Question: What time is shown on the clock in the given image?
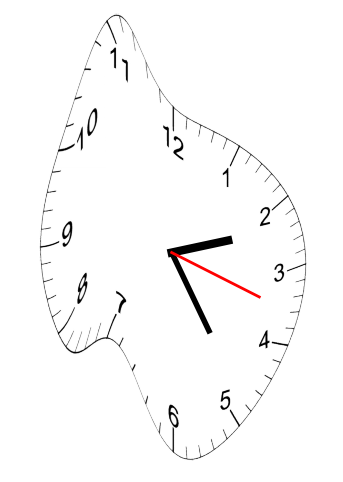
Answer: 02:24:18